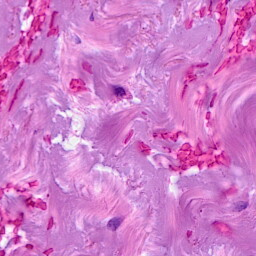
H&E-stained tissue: Breast